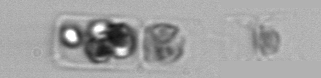
Label: Guinardia_delicatula_TAG_internal_parasite